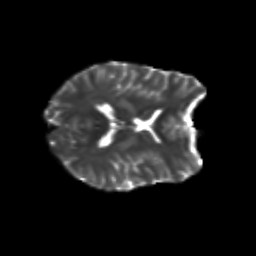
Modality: T2w
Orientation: axial
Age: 21
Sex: female
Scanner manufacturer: siemens
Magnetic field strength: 3 T
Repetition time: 3.5 s
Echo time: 0.113 s